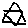
Label: star